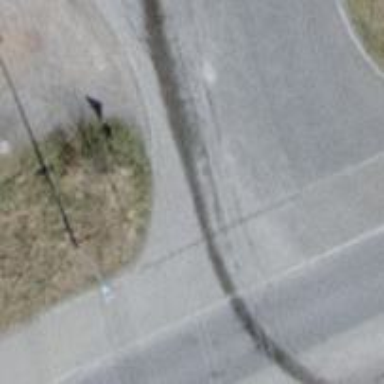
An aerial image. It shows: Unmarked crossing on the road.